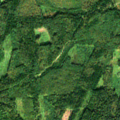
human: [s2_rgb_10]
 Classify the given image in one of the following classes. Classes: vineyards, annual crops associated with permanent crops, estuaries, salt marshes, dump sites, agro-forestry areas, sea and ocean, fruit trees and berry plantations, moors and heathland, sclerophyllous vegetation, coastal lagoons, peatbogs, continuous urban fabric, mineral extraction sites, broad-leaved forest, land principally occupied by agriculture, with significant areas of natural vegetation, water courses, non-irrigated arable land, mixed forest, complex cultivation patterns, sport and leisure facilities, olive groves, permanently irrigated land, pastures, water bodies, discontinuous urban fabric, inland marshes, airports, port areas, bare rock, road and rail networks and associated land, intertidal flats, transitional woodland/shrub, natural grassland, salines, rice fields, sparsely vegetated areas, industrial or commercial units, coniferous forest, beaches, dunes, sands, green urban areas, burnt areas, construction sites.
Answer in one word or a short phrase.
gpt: land principally occupied by agriculture, with significant areas of natural vegetation, broad-leaved forest, coniferous forest, mixed forest